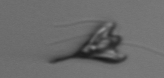
Label: Pyramimonas_longicauda